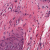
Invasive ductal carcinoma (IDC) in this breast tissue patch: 0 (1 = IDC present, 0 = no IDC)